Question: I have table with column :
'''
Name
________
Cheese
Beans
Potato
etc
'''
I want to display all possible combinations of those values like (cheese, beans) (cheese, potato), (beans, potato), etc in columns. Is this possible?

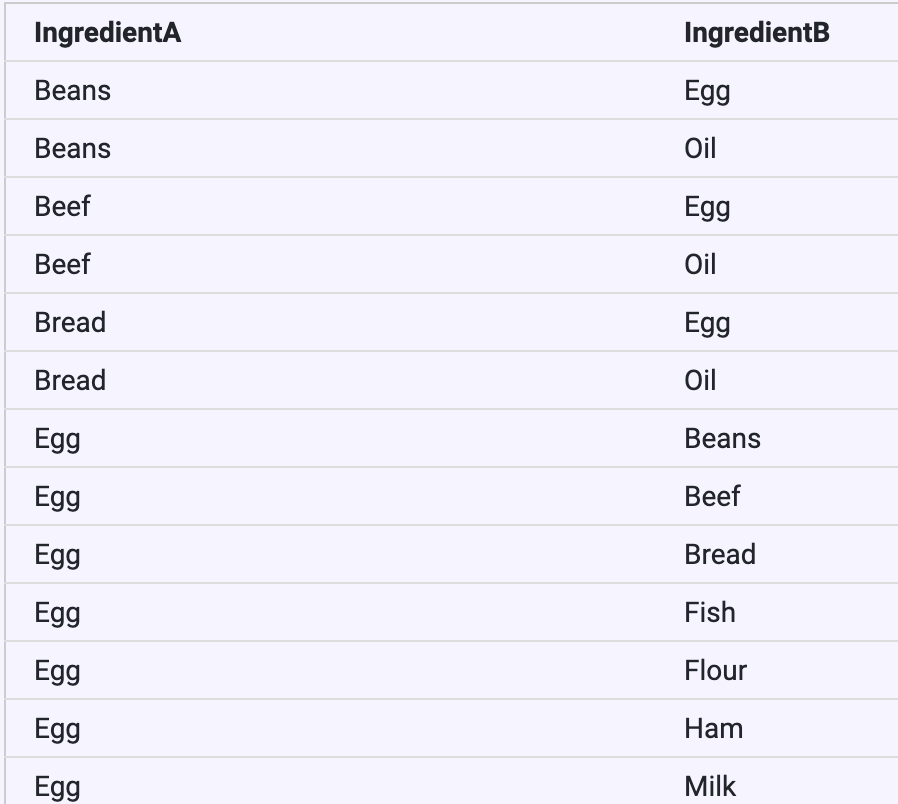
Answer: That's a self-join:
'''
select t1.name name1, t2.name name2
from ingredients t1
inner join ingredients t2 on t2.name > t1.name
'''
The inequality condition is there to ensure that we do not generate "mirror" records (like "cheese/beans" vs "beans/cheese").
If you want the mirror records, change that to 't2.name <> t1.name'.
If you also want "duplicate" records (like "cheese/cheese"), then use a 'cross join' instead.